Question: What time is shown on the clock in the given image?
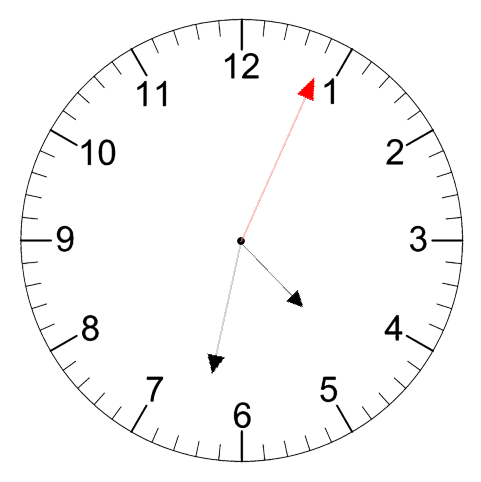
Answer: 04:32:04